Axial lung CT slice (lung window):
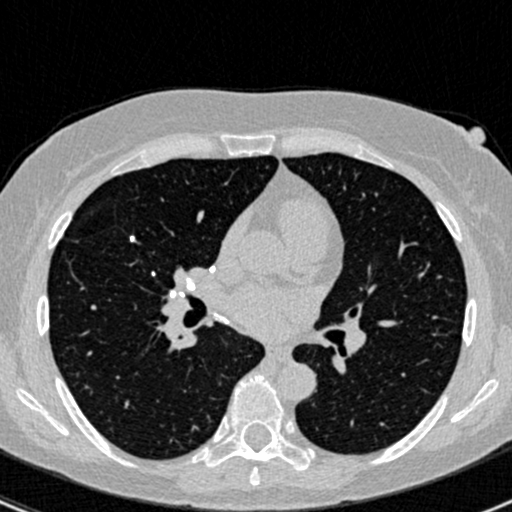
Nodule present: yes
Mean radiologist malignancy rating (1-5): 1